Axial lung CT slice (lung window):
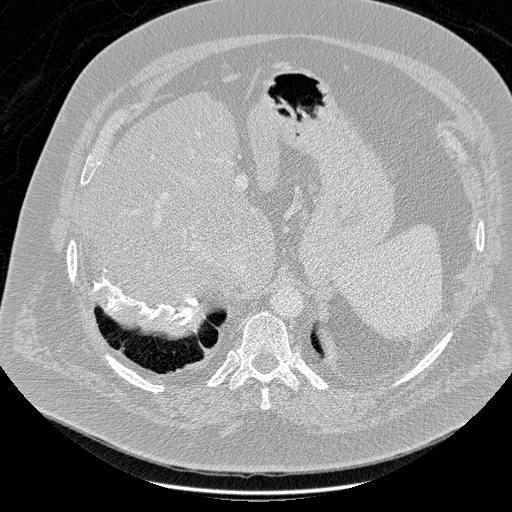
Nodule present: no